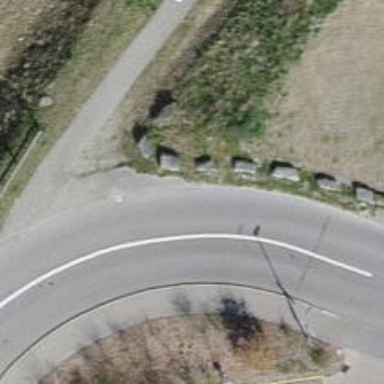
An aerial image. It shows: Block barrier.